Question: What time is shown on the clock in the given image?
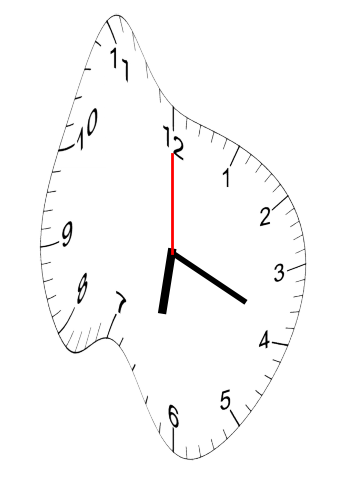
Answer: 06:19:00